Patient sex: F
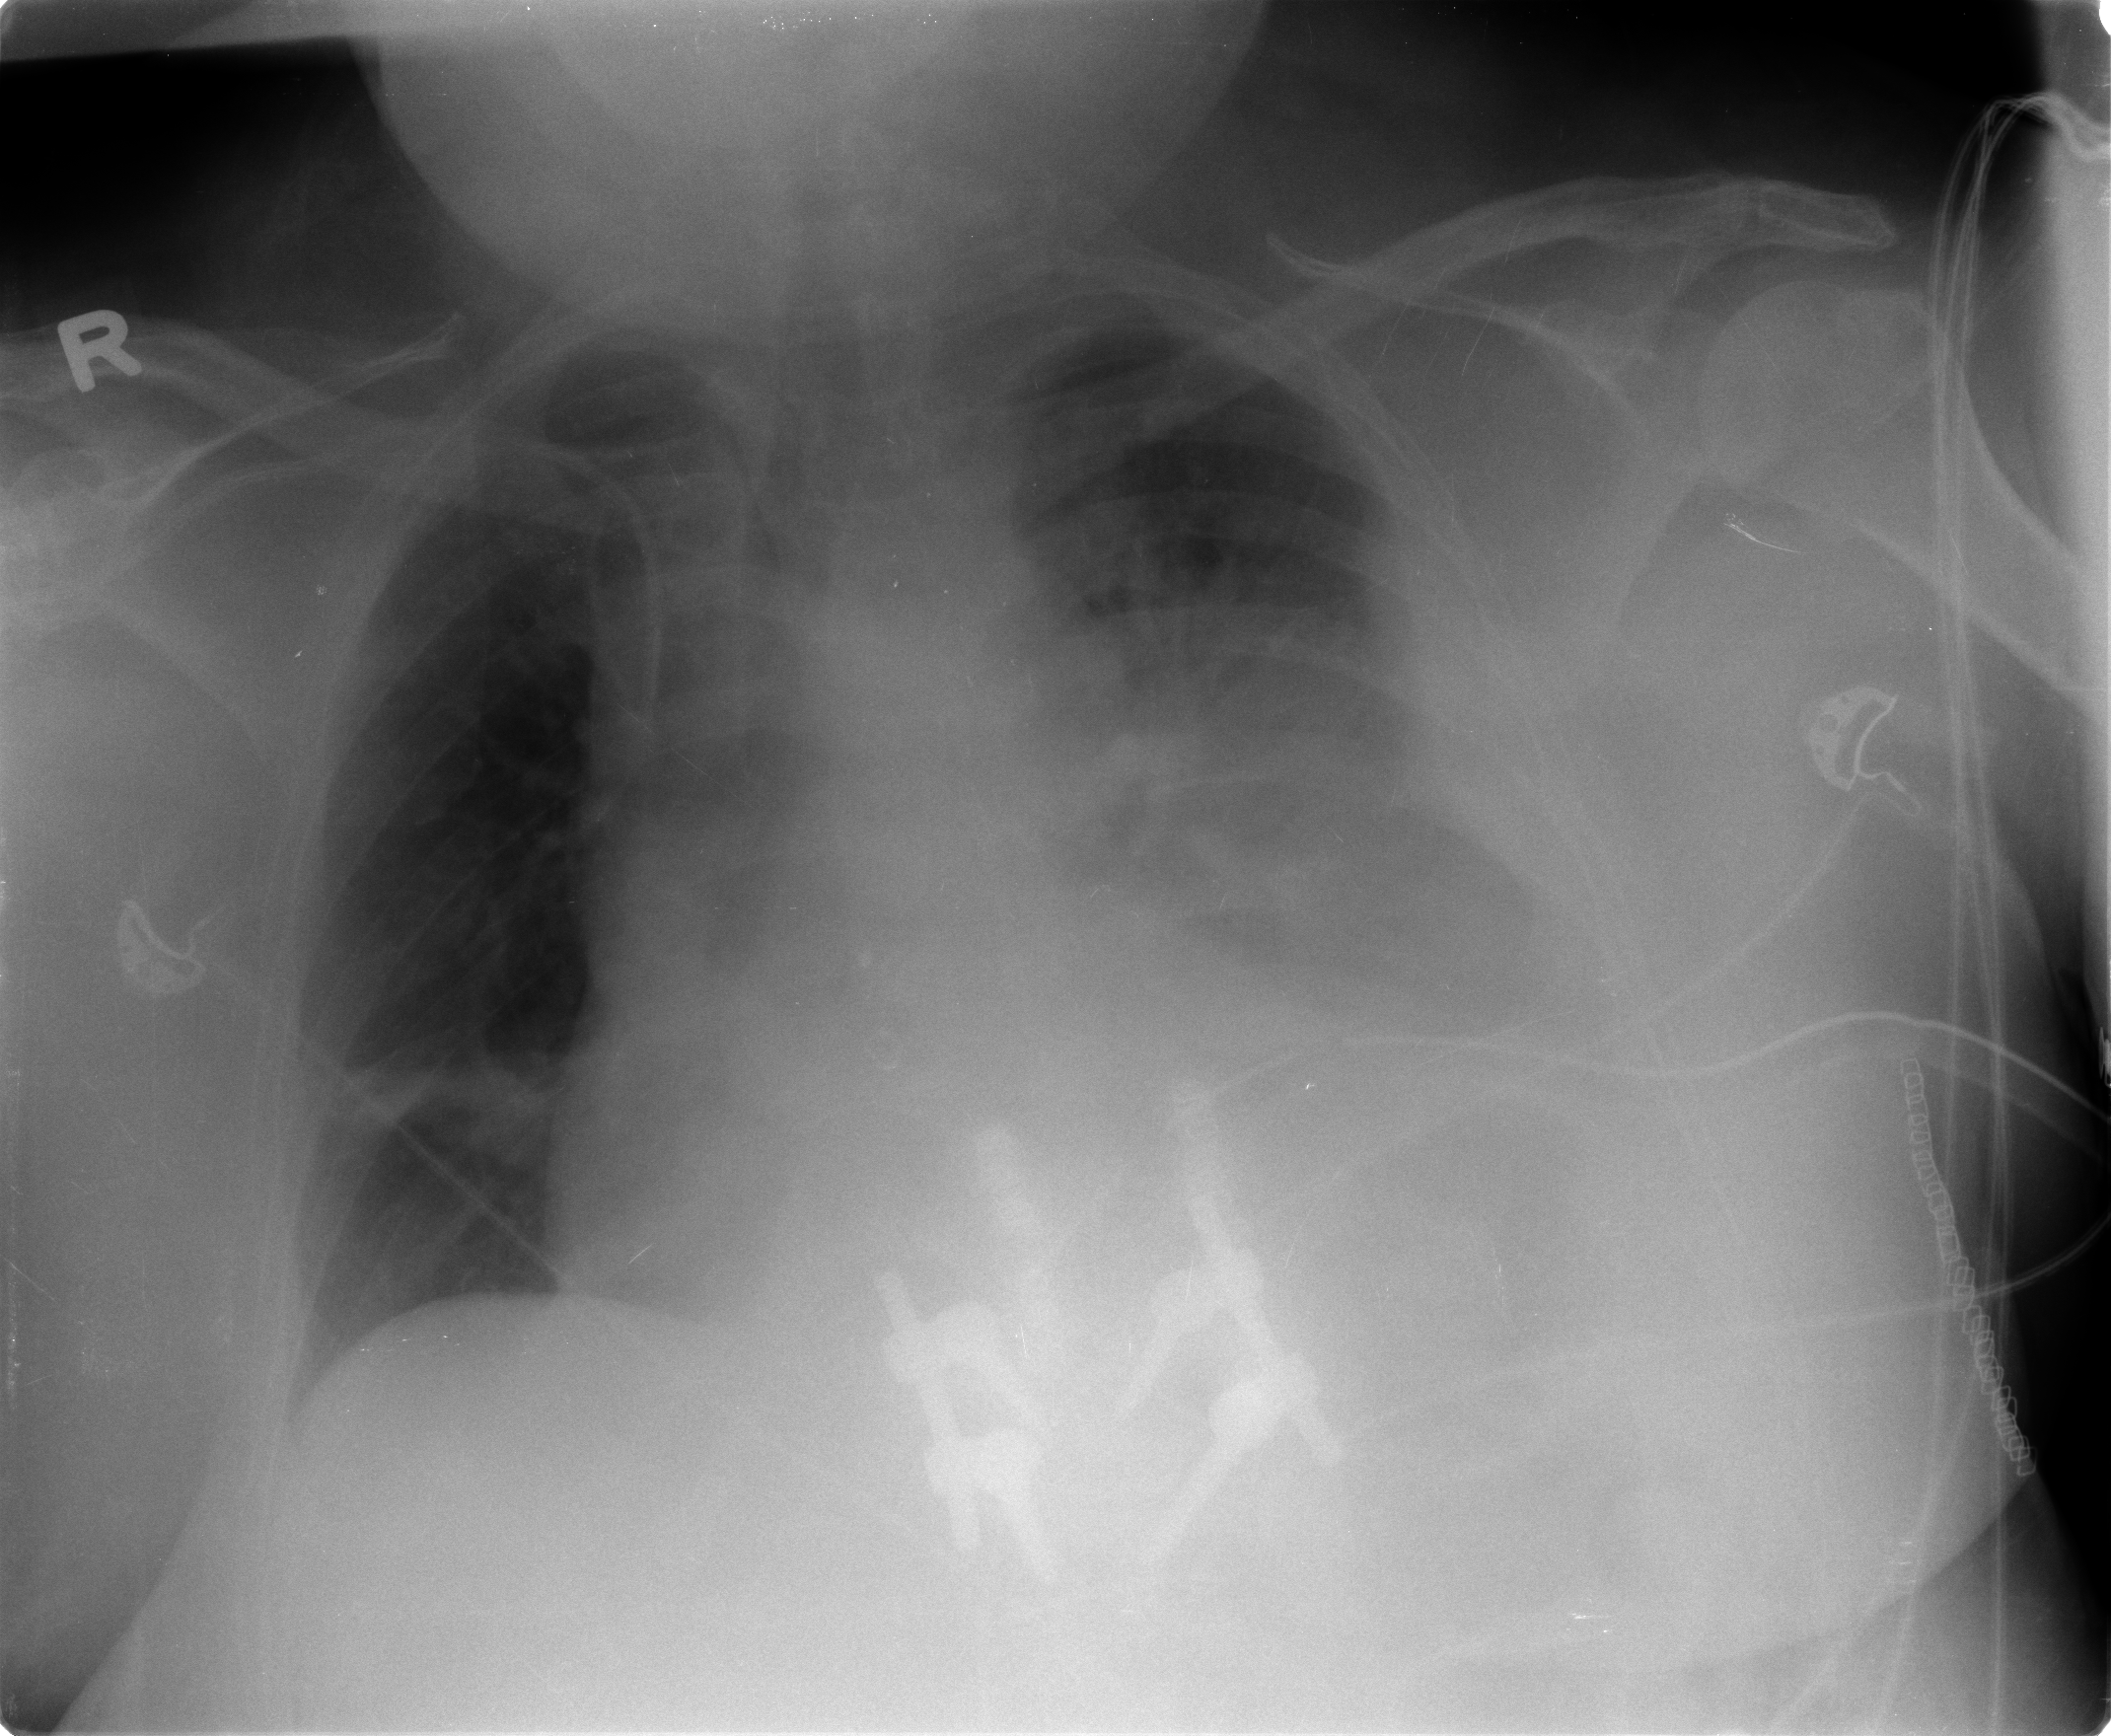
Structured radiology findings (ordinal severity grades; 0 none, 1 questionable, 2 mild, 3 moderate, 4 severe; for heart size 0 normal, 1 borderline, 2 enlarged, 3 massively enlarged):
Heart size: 0
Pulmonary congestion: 0
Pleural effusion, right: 0
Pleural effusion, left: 3
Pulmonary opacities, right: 0
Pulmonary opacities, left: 1
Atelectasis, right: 2
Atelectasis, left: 2